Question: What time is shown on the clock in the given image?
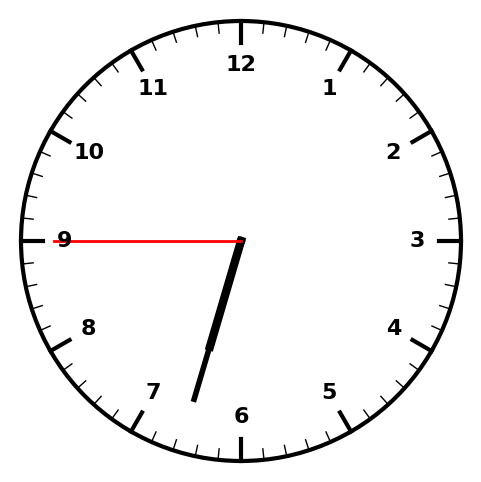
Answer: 06:32:45